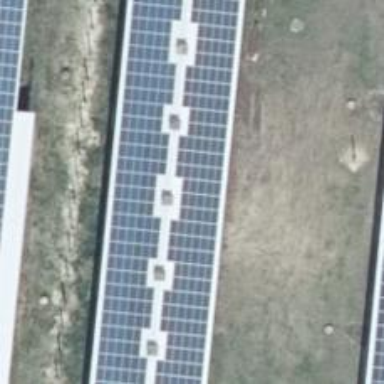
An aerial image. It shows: Small solar photovoltaic panel used as generator to produce electricity.